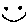
Label: smiley face